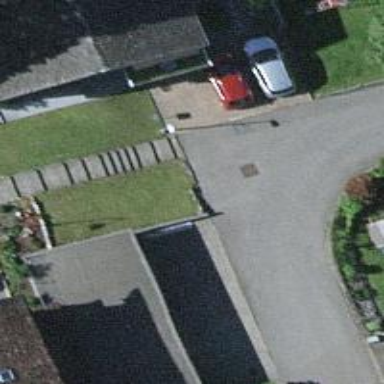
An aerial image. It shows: Road with steps.